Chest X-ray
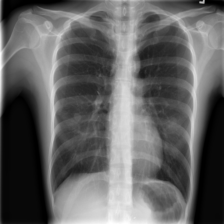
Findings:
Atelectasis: negative
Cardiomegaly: negative
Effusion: negative
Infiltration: negative
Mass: negative
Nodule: negative
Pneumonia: negative
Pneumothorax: negative
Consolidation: negative
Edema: negative
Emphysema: negative
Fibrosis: negative
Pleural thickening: negative
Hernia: negative